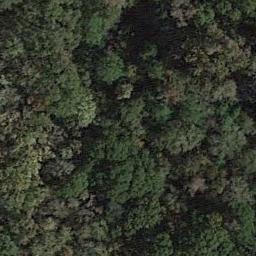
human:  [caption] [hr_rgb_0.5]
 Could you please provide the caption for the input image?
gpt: The forest has a lot of dense yellow trees and green trees .

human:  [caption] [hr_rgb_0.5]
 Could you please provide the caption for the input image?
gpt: Many green trees are in a forest and the forest is so dense that it looks like sea waves .

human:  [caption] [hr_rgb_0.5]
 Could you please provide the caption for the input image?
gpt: This is a dense forest .

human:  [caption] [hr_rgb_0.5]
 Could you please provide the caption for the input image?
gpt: The forest is full of green trees .

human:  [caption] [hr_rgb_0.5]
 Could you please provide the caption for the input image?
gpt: There are many trees with yellow and green leaves in a forest .